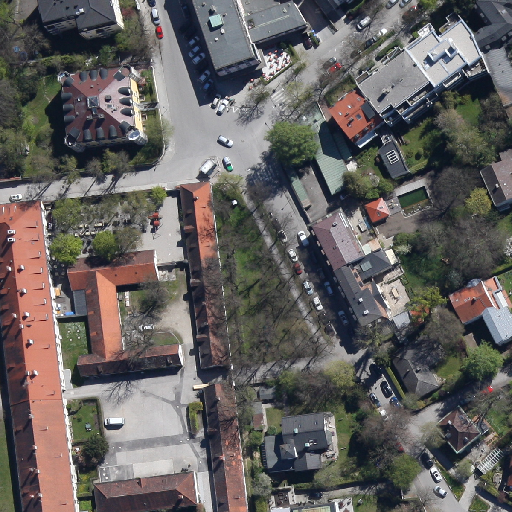
Referring expression: sidewalk